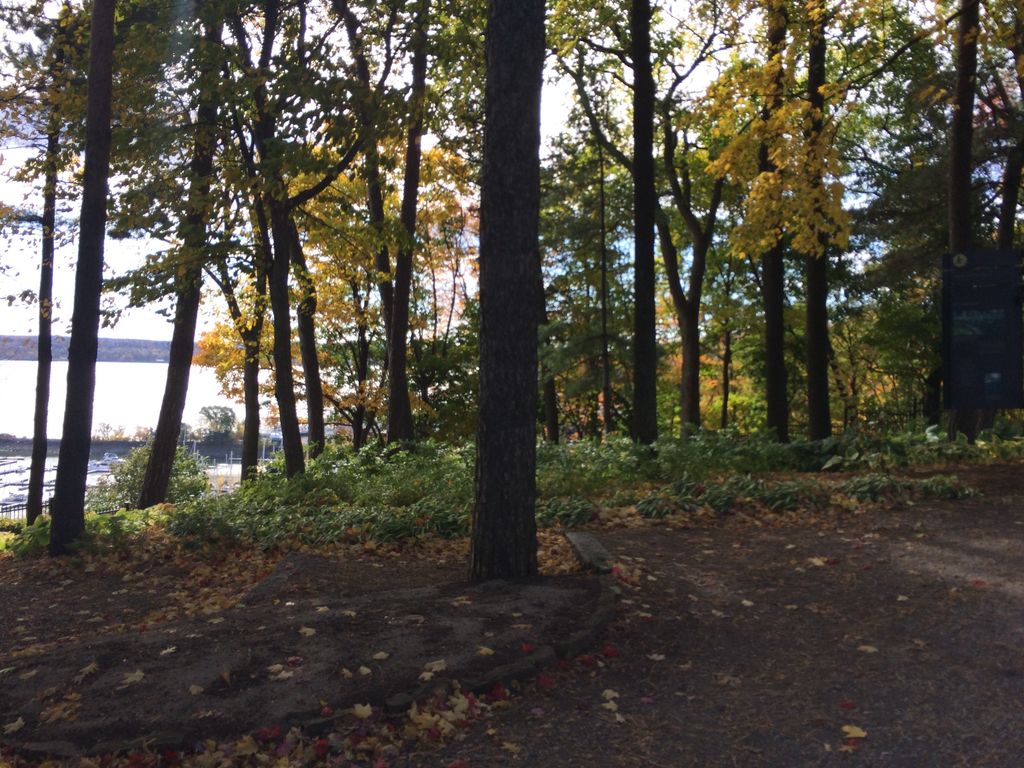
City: quebec_city